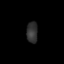
Tissue: lung
Cell type: Epithelial cells
Senescence score: 0.2045
Nuclear area (px): 230
Mean DAPI intensity: 49.896